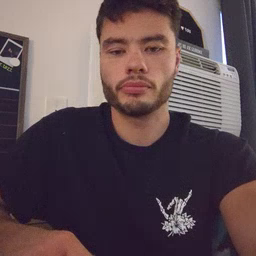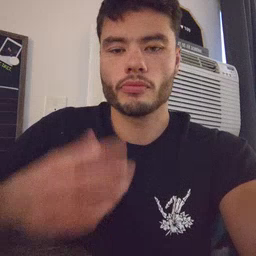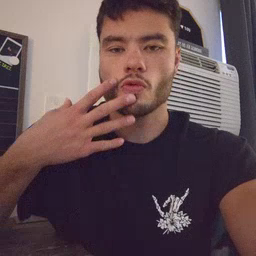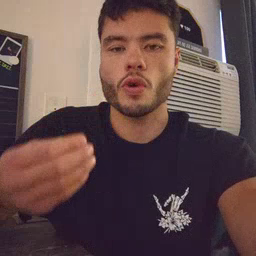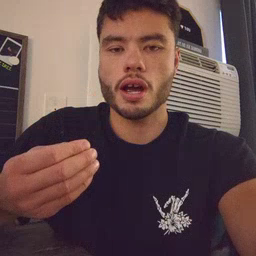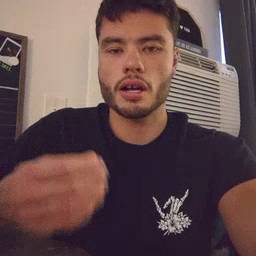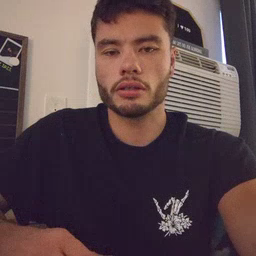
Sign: wet